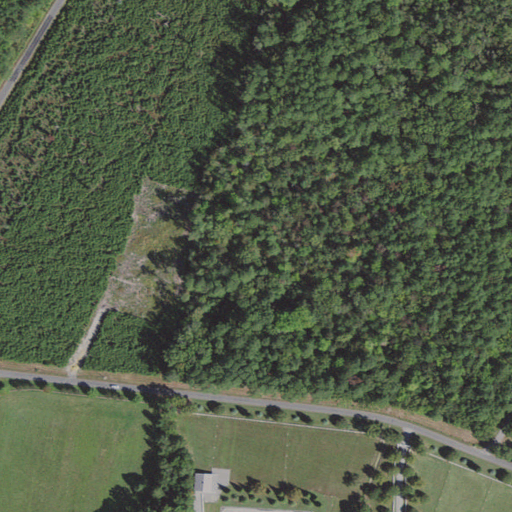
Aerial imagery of cape in Virginia named Fleets Bay Neck containing evergreen forest, cultivated crops, shrub, woody wetlands, open development, mixed forest, pasture, low intensity development, grassland, and herbaceous wetlands